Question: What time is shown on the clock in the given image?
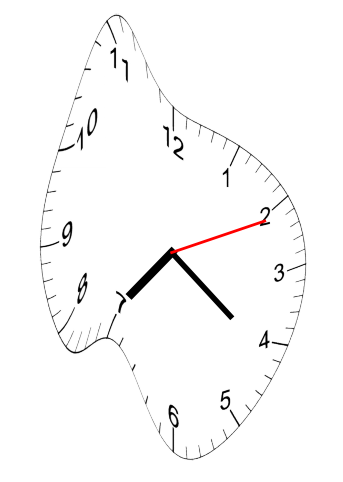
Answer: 07:21:11